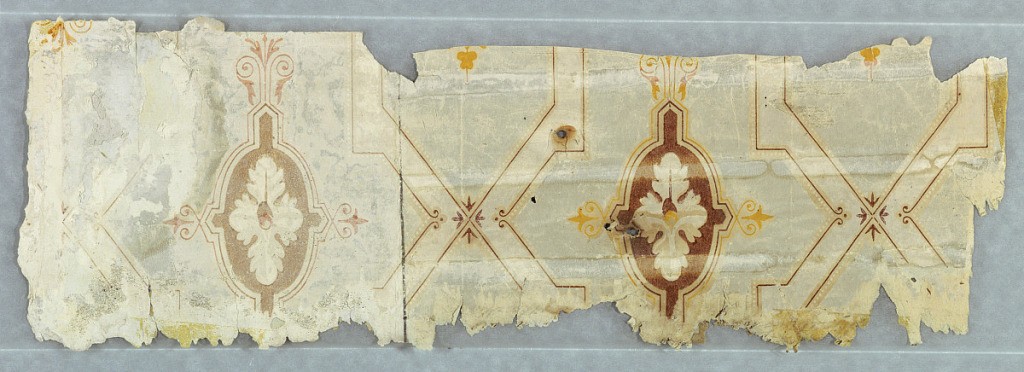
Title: Sidewall
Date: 1860–80
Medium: Machine-printed on paper
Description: Brown cartouche set within diaper or trellis framework. Cartouche contains acanthus rosette. Printed in rust-color, orange and gray on off-white ground. Travel diary or journal written in pen and ink on verso, dated 1845; possibly a liner.